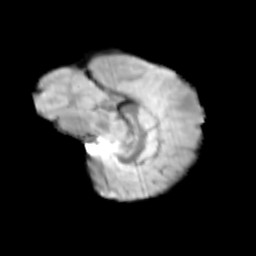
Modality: T2w
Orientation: sagittal
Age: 9
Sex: female
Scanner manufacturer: siemens
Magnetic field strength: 3 T
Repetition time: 3.8 s
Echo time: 0.07 s